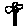
Label: flower